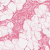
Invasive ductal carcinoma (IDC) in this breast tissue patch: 0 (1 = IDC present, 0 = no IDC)